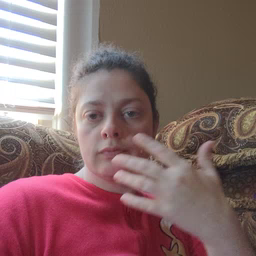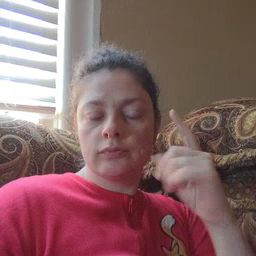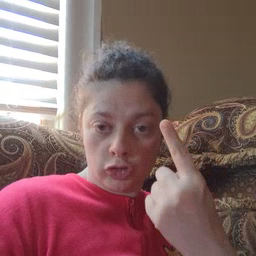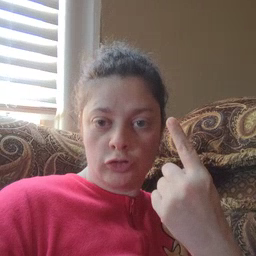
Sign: first